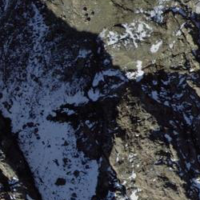
EUNIS habitat code: 48
Species observed at this site:
Milvus milvus
Pyrrhocorax graculus